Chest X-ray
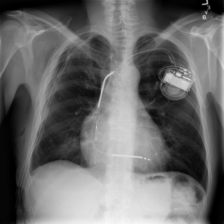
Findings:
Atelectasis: negative
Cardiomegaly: negative
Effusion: negative
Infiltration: negative
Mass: negative
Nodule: negative
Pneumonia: negative
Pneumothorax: negative
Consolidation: negative
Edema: negative
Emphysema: negative
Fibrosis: negative
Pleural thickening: negative
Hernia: negative